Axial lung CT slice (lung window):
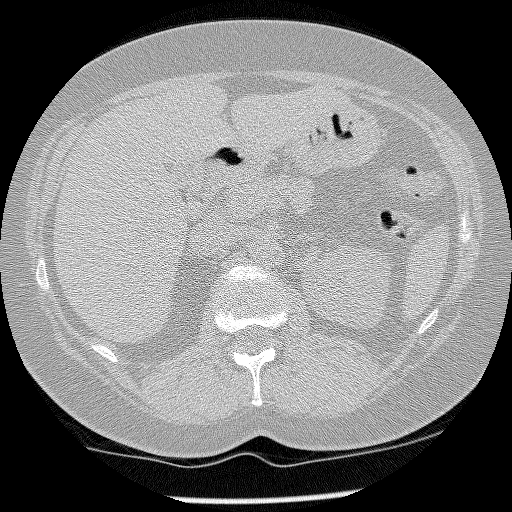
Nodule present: no